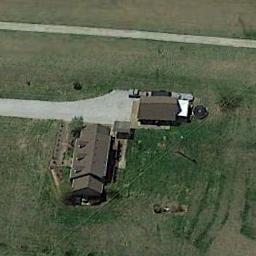
Label: residential